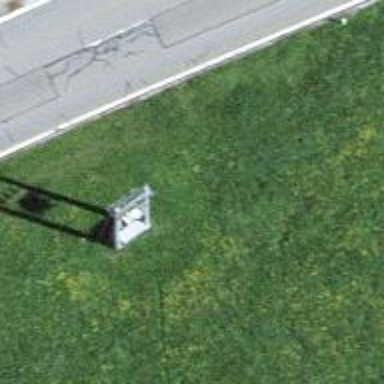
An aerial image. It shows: Concrete power pole with distribution transformer.